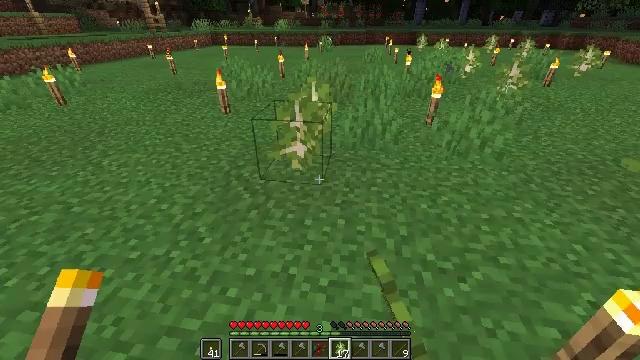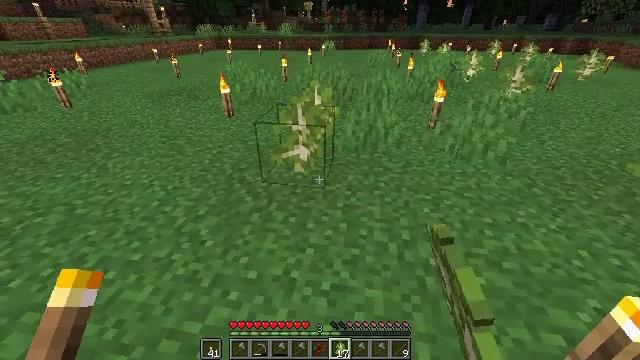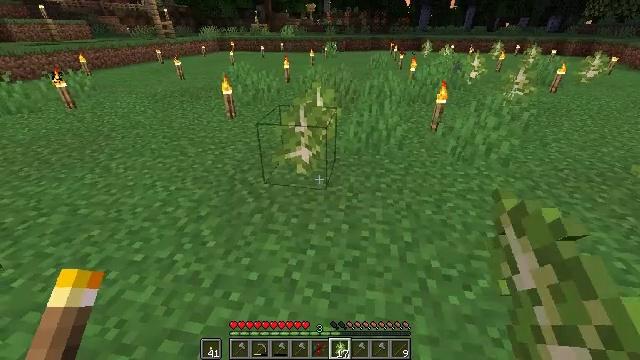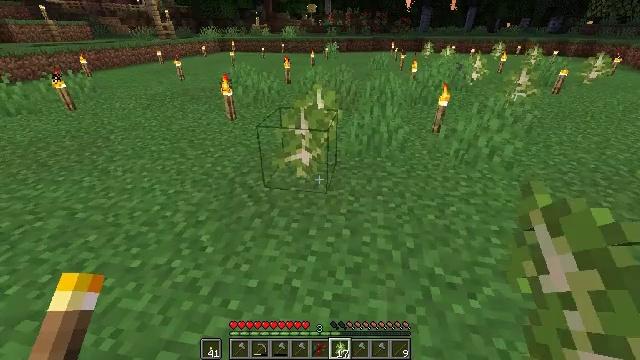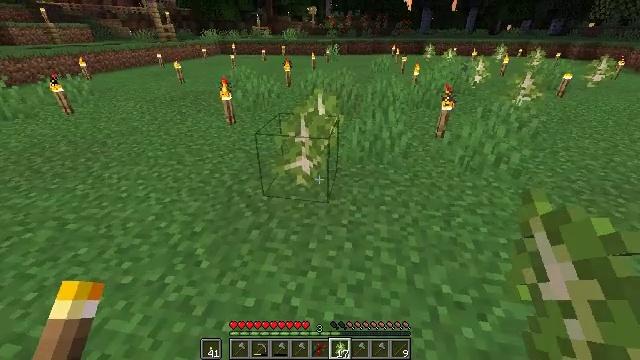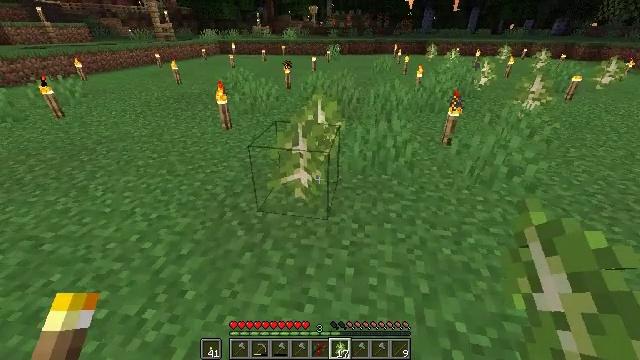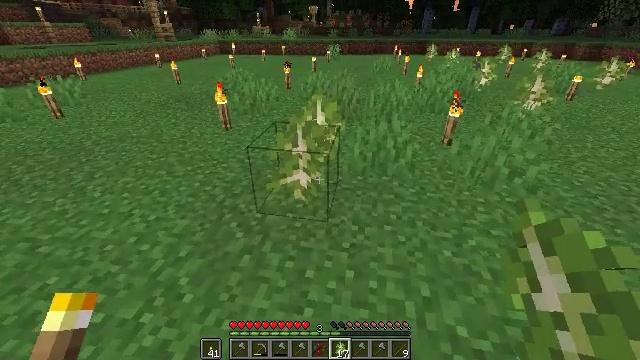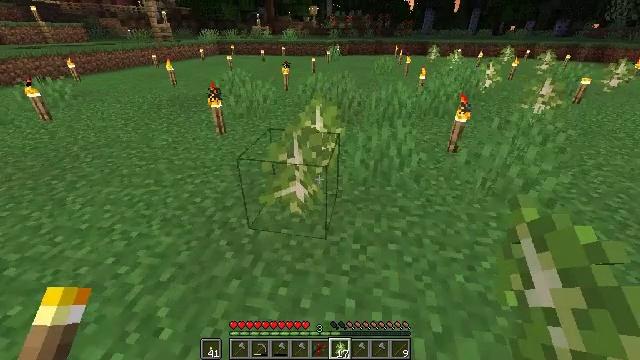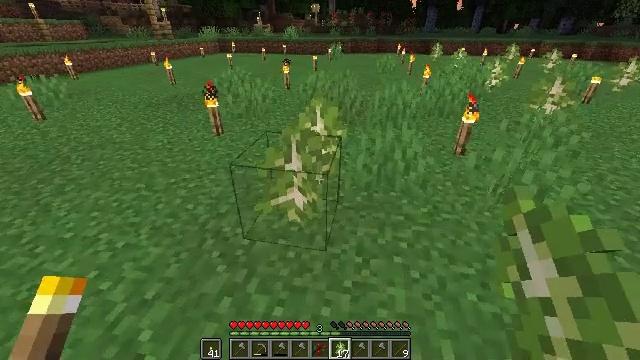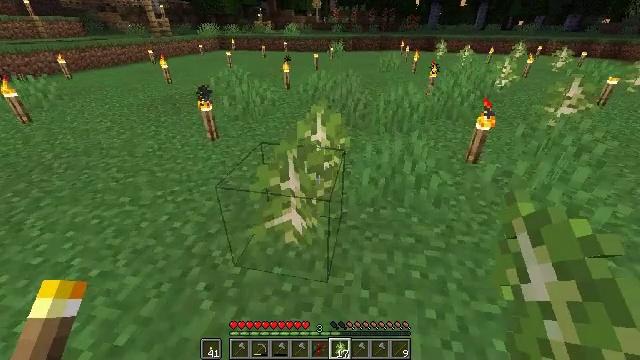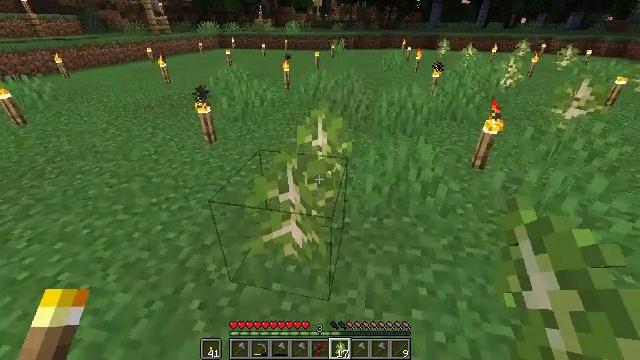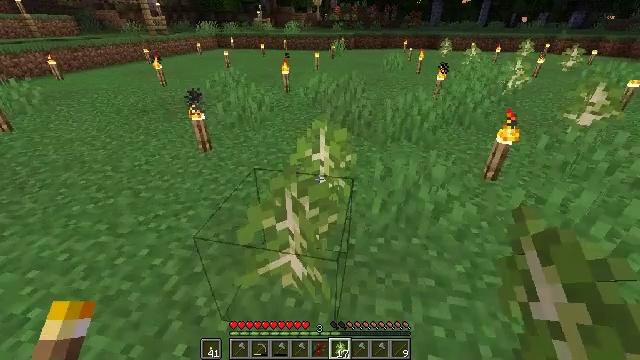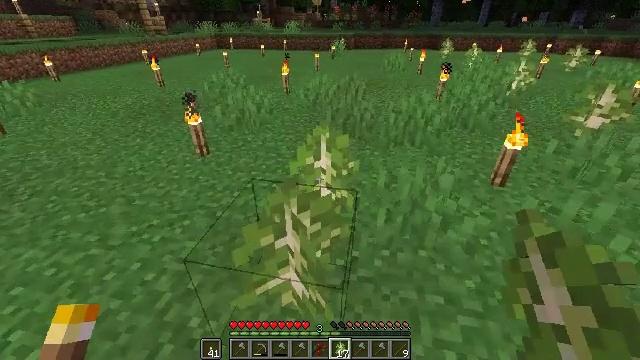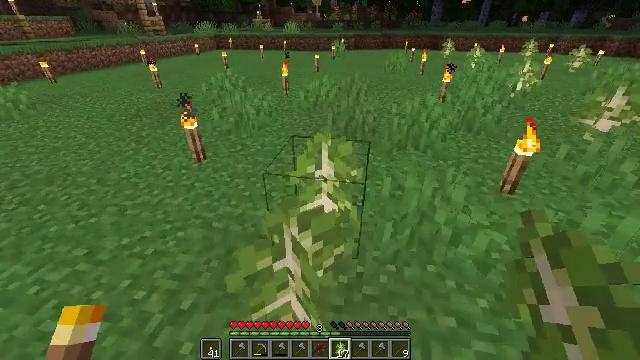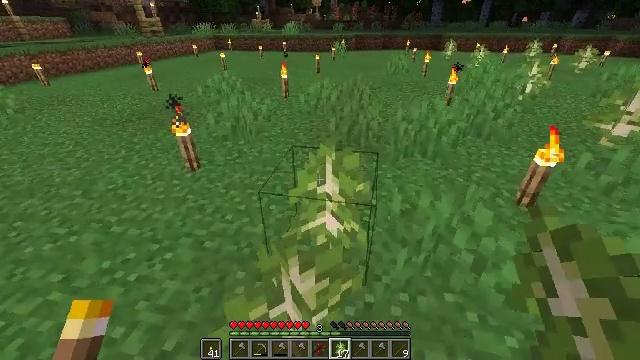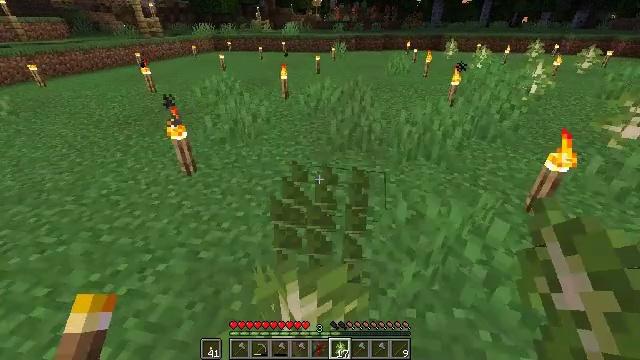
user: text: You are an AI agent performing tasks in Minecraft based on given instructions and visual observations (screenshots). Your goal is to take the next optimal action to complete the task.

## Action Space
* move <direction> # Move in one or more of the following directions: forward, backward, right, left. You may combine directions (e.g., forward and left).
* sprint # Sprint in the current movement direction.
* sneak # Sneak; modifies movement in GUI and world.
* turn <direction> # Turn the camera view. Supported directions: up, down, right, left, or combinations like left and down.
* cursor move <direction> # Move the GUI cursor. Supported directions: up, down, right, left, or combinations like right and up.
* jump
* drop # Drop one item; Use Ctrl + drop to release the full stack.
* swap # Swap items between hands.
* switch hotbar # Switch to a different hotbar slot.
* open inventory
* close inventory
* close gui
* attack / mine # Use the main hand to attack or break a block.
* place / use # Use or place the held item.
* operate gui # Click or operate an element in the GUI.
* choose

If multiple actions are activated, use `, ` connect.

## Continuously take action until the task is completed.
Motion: motion action
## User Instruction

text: Gather the birch sapling from the ground.
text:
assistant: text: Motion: no_op
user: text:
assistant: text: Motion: no_op
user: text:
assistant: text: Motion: move forward
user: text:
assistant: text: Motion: move forward
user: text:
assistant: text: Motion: move forward
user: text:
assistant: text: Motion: move forward
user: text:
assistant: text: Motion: move forward
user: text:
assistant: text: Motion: move forward
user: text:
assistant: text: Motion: move forward
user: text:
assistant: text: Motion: move forward
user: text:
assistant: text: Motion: move forward
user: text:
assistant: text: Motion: move forward
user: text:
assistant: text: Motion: move forward
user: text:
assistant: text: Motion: move forward
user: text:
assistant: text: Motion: move forward, attack / mine
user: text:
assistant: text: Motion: move forward, attack / mine
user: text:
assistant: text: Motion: move forward, turn right and down
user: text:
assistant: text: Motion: move forward
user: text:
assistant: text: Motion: no_op
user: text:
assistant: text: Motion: no_op